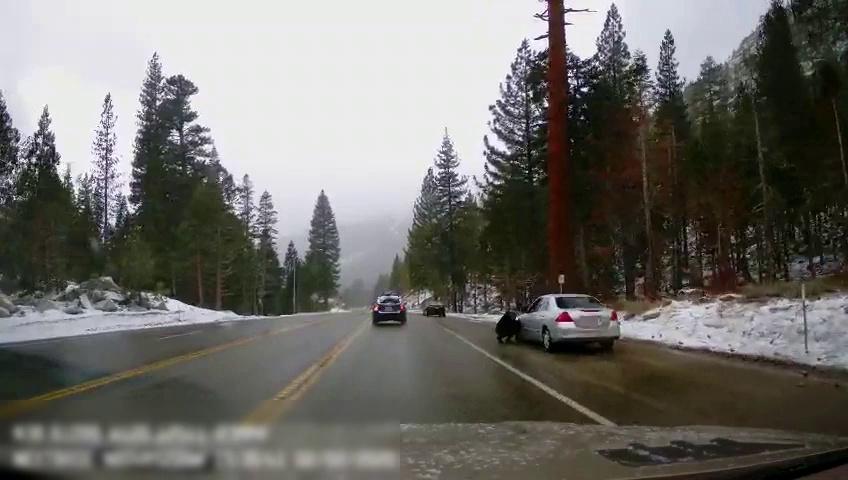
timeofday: Day
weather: Snowy
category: Drivable Space
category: Vehicles | Car
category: Vehicles | Car
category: Pedestrians
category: Vehicles | SUV
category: Lanes | Current Lane
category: Lanes | Opposite Lane
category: Lanes | Opposite Lane
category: Lanes | Opposite Lane
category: Lanes | Current Lane
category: Traffic | Signs